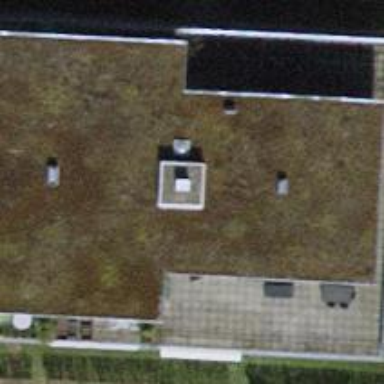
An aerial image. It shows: Flat-roofed apartment building.